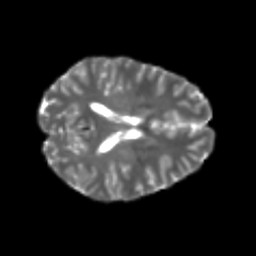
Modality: T2w
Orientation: axial
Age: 22
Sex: female
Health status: healthy
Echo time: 0.074 s